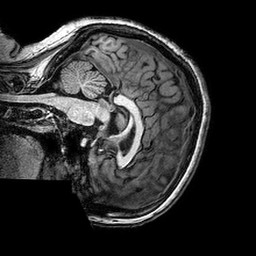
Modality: T1w
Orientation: sagittal
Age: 22
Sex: female
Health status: healthy
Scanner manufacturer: philips
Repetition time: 0.008311 s
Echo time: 0.00383 s